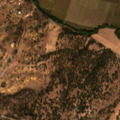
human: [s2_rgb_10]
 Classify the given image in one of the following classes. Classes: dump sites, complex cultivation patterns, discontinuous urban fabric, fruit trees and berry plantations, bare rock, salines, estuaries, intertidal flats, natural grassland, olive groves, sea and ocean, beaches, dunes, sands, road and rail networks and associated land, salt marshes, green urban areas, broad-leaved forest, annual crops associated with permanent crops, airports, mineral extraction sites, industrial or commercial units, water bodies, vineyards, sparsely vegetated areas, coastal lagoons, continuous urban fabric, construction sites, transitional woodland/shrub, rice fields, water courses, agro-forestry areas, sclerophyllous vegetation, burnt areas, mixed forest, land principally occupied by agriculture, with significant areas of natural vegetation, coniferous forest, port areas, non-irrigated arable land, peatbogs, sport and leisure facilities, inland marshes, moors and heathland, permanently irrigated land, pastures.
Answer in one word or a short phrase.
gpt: permanently irrigated land, rice fields, annual crops associated with permanent crops, agro-forestry areas, broad-leaved forest